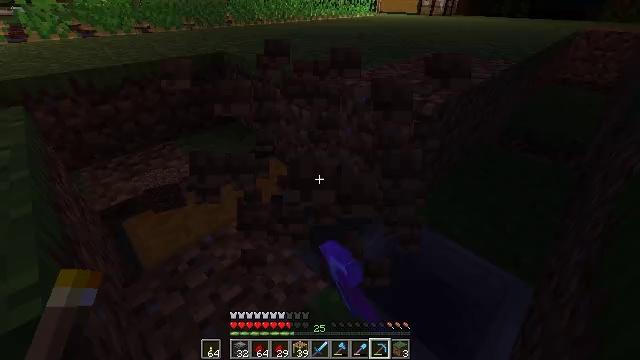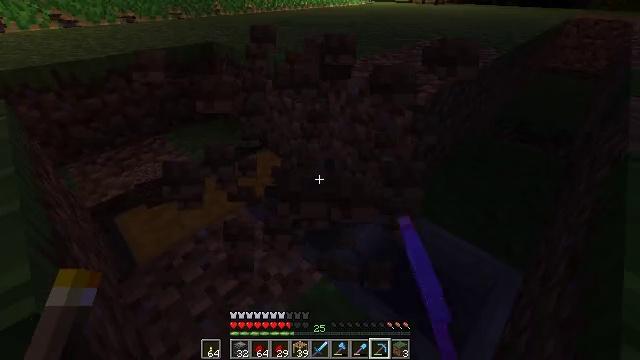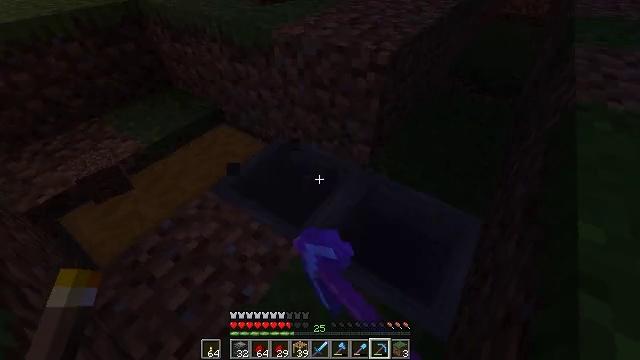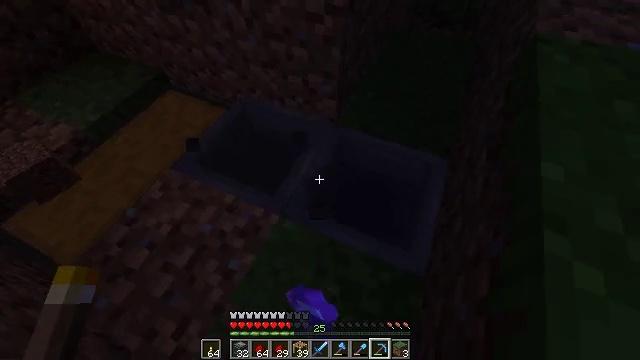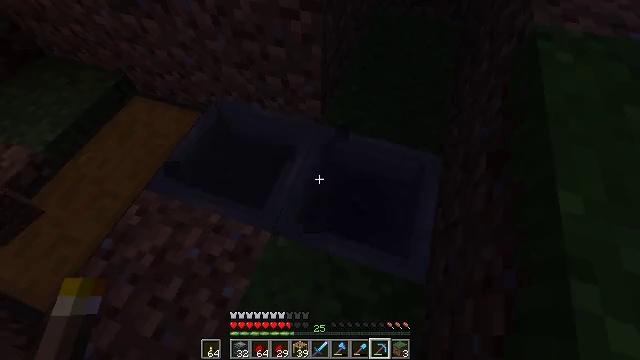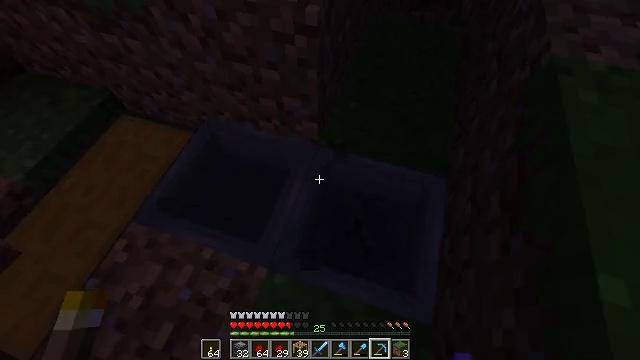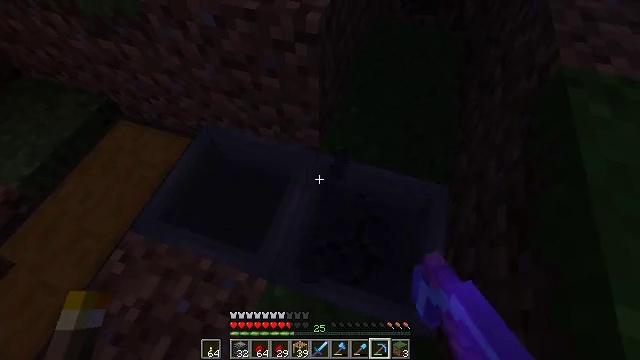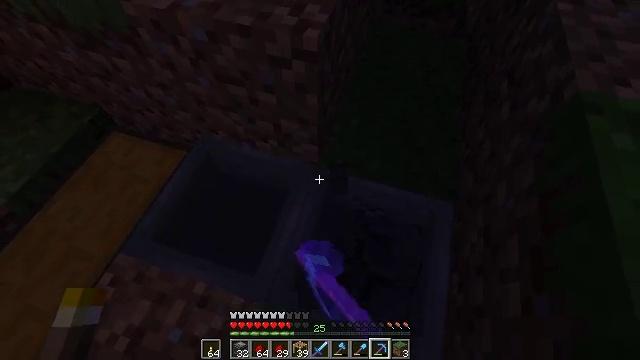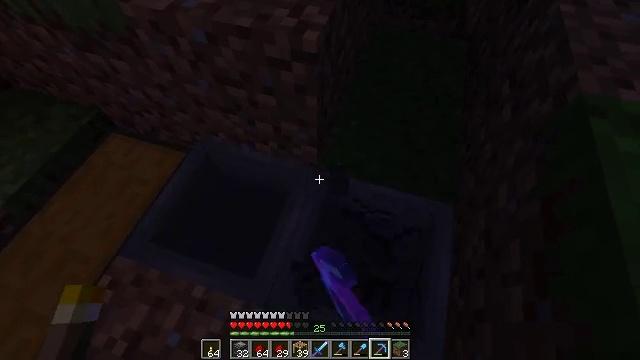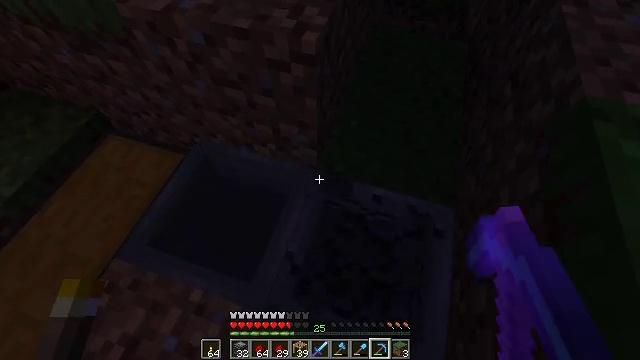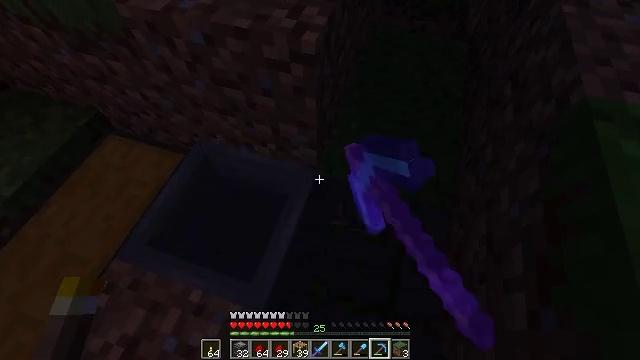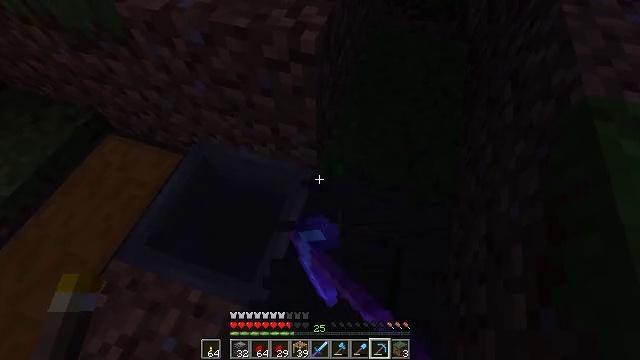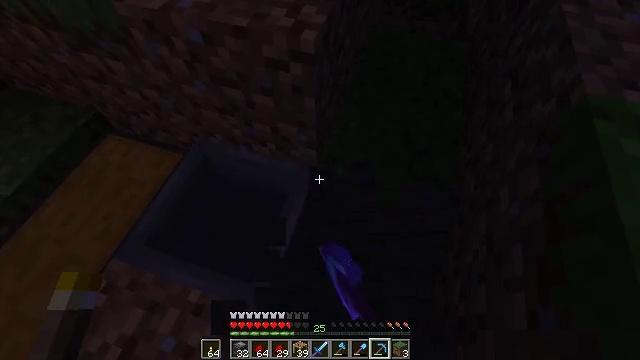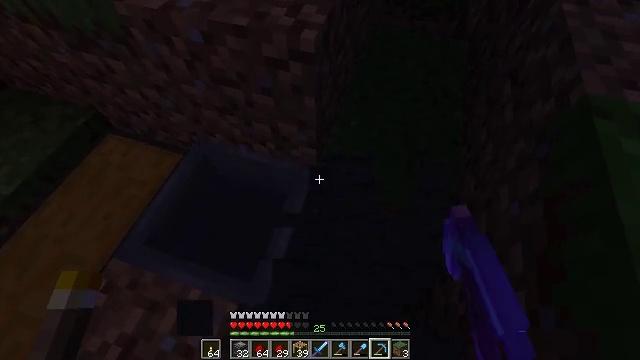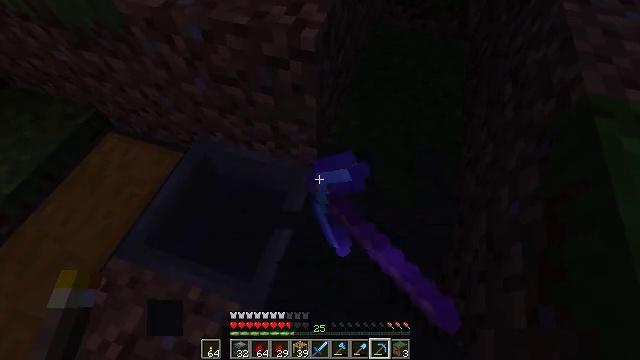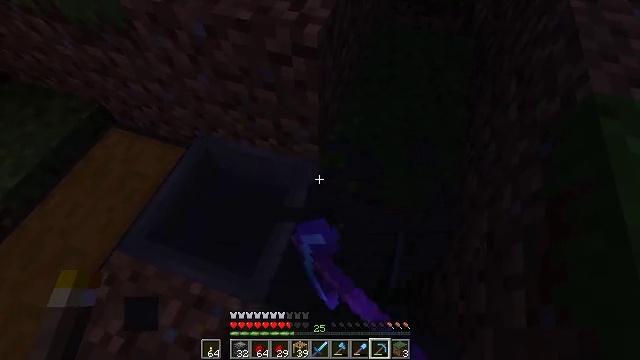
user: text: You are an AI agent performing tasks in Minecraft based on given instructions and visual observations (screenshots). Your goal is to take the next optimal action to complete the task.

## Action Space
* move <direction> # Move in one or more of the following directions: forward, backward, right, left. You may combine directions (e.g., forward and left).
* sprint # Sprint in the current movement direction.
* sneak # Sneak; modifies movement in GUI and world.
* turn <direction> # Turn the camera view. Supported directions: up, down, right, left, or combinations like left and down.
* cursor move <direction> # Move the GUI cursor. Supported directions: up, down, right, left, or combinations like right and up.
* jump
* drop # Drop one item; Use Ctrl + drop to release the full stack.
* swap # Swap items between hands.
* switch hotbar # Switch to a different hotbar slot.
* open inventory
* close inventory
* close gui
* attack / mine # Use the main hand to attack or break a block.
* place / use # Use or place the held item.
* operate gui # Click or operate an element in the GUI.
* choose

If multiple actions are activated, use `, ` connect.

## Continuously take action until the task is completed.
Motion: motion action
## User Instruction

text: Collect the hopper by mining it.
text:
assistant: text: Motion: turn right and down, attack / mine
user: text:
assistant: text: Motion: move forward, turn right and down, attack / mine
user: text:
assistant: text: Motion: move forward, turn right and down, attack / mine
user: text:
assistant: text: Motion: move forward, turn right and down, attack / mine
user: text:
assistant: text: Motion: move forward, turn right, attack / mine
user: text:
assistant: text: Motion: attack / mine
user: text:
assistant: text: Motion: attack / mine
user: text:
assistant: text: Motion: attack / mine
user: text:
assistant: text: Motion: attack / mine
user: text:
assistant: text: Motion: attack / mine
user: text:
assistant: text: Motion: attack / mine
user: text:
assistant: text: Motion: attack / mine
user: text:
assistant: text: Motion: attack / mine
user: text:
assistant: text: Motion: attack / mine
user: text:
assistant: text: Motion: attack / mine
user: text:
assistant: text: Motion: turn left, attack / mine
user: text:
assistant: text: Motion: turn left and down, attack / mine
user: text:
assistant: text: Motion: turn left, attack / mine
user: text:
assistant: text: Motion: turn left, attack / mine
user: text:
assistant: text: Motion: attack / mine
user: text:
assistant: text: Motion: attack / mine
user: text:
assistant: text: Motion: attack / mine
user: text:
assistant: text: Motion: attack / mine
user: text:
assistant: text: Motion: attack / mine
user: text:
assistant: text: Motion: attack / mine
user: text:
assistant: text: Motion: attack / mine
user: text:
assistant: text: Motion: attack / mine
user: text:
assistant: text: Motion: attack / mine